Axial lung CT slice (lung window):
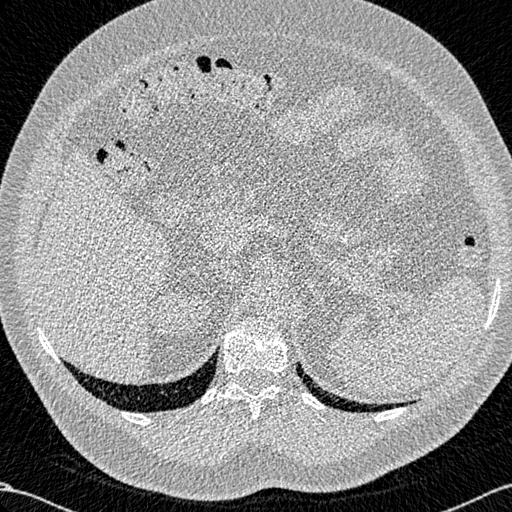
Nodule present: no